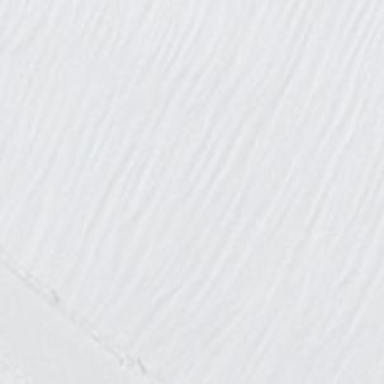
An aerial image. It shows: Snow-covered path.